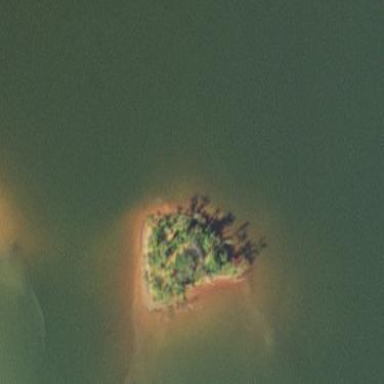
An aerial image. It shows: Islet.